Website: bh-photo
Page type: address-validator
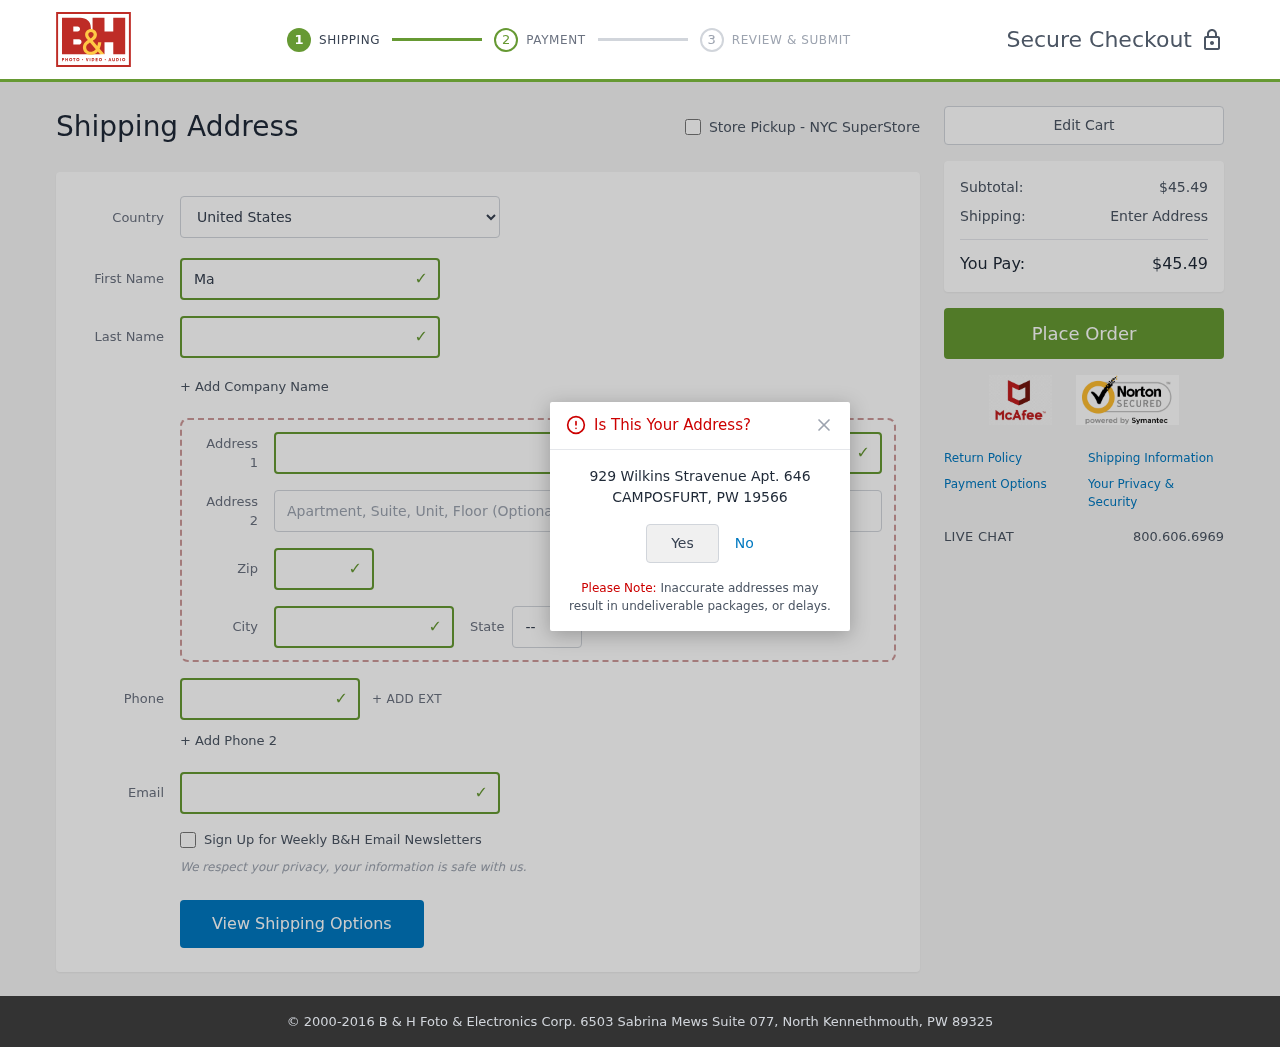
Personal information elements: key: PII_CITY
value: Camposfurt
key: PII_COUNTRY
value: United States
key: PII_EMAIL
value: marcgarrett@hotmail.com
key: PII_FIRSTNAME
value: Marc
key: PII_LASTNAME
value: Garrett
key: PII_PHONE
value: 8213140122
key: PII_POSTCODE
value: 19566
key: PII_STATE_ABBR
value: PW
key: PII_STREET
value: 929 Wilkins Stravenue Apt. 646
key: PII_STREET2
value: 42240 Joan Oval
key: PII_CITY_CONFIRM
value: CAMPOSFURT
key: PII_STATE
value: PW
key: PII_POSTCODE_FULL
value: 19566
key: PII_POSTCODE_NUMERIC
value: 19566
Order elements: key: ORDER_SUBTOTAL
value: $45.49
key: ORDER_TOTAL
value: $45.49